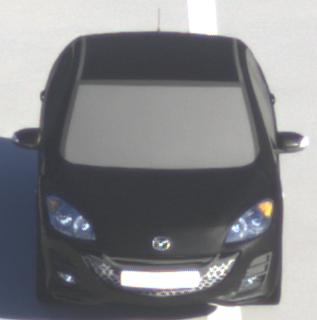
Make: Mazda
Model: 3 1.6
Detailed model: 3 (BL)
Model produced from: 2009/05
Model produced until: 2010/12
Doors: 5
Color: black
Road condition: dry road
Daytime: sunrise or sunset
Contrast: medium contrast